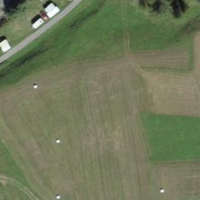
EUNIS habitat code: 24
Species observed at this site:
Stauroderus scalaris